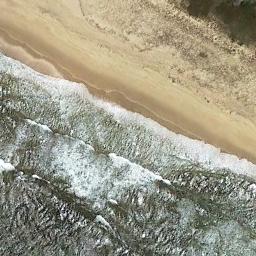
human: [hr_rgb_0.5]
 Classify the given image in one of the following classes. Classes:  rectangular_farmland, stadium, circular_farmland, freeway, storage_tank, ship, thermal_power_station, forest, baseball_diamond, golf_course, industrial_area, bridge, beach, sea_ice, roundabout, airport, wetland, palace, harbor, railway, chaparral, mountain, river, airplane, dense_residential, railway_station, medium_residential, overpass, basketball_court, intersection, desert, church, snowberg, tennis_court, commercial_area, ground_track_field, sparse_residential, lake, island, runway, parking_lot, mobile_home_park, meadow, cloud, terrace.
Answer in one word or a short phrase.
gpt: beach